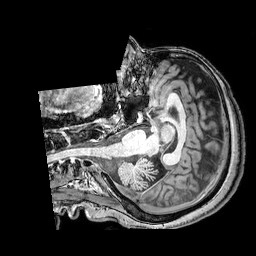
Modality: T1w
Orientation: axial
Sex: female
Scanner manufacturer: philips
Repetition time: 0.008269 s
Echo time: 0.00383 s